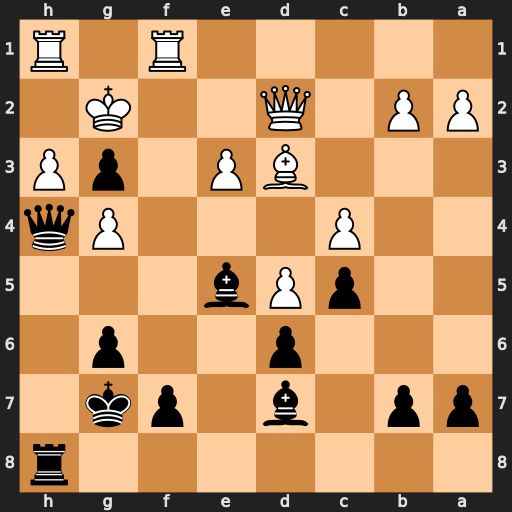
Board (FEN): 7r/pp1b1pk1/3p2p1/2pPb3/2P3Pq/3BP1pP/PP1Q2K1/5R1R
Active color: b
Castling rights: -
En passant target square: -
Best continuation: Bxg4 hxg4 Qh2+ Rxh2 Rxh2+ Kf3 Rxd2